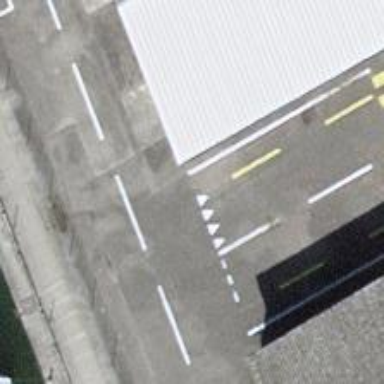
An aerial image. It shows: Road with "give way" sign.